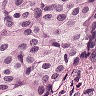
Metastatic tissue present: yes